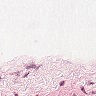
Metastatic tissue present: no